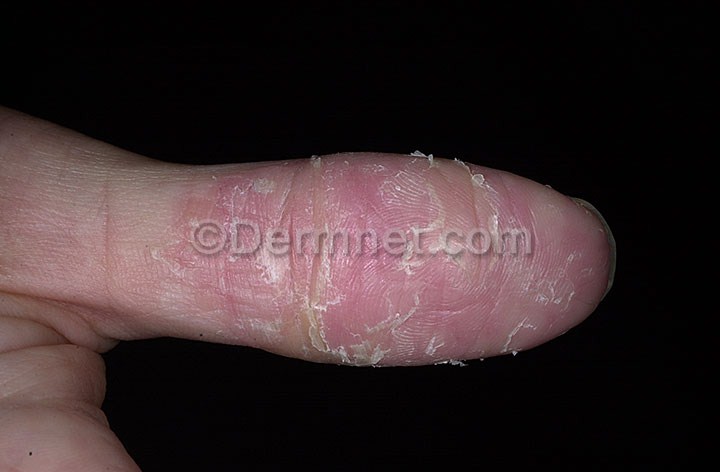
Disease: Eczema Photos